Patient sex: M
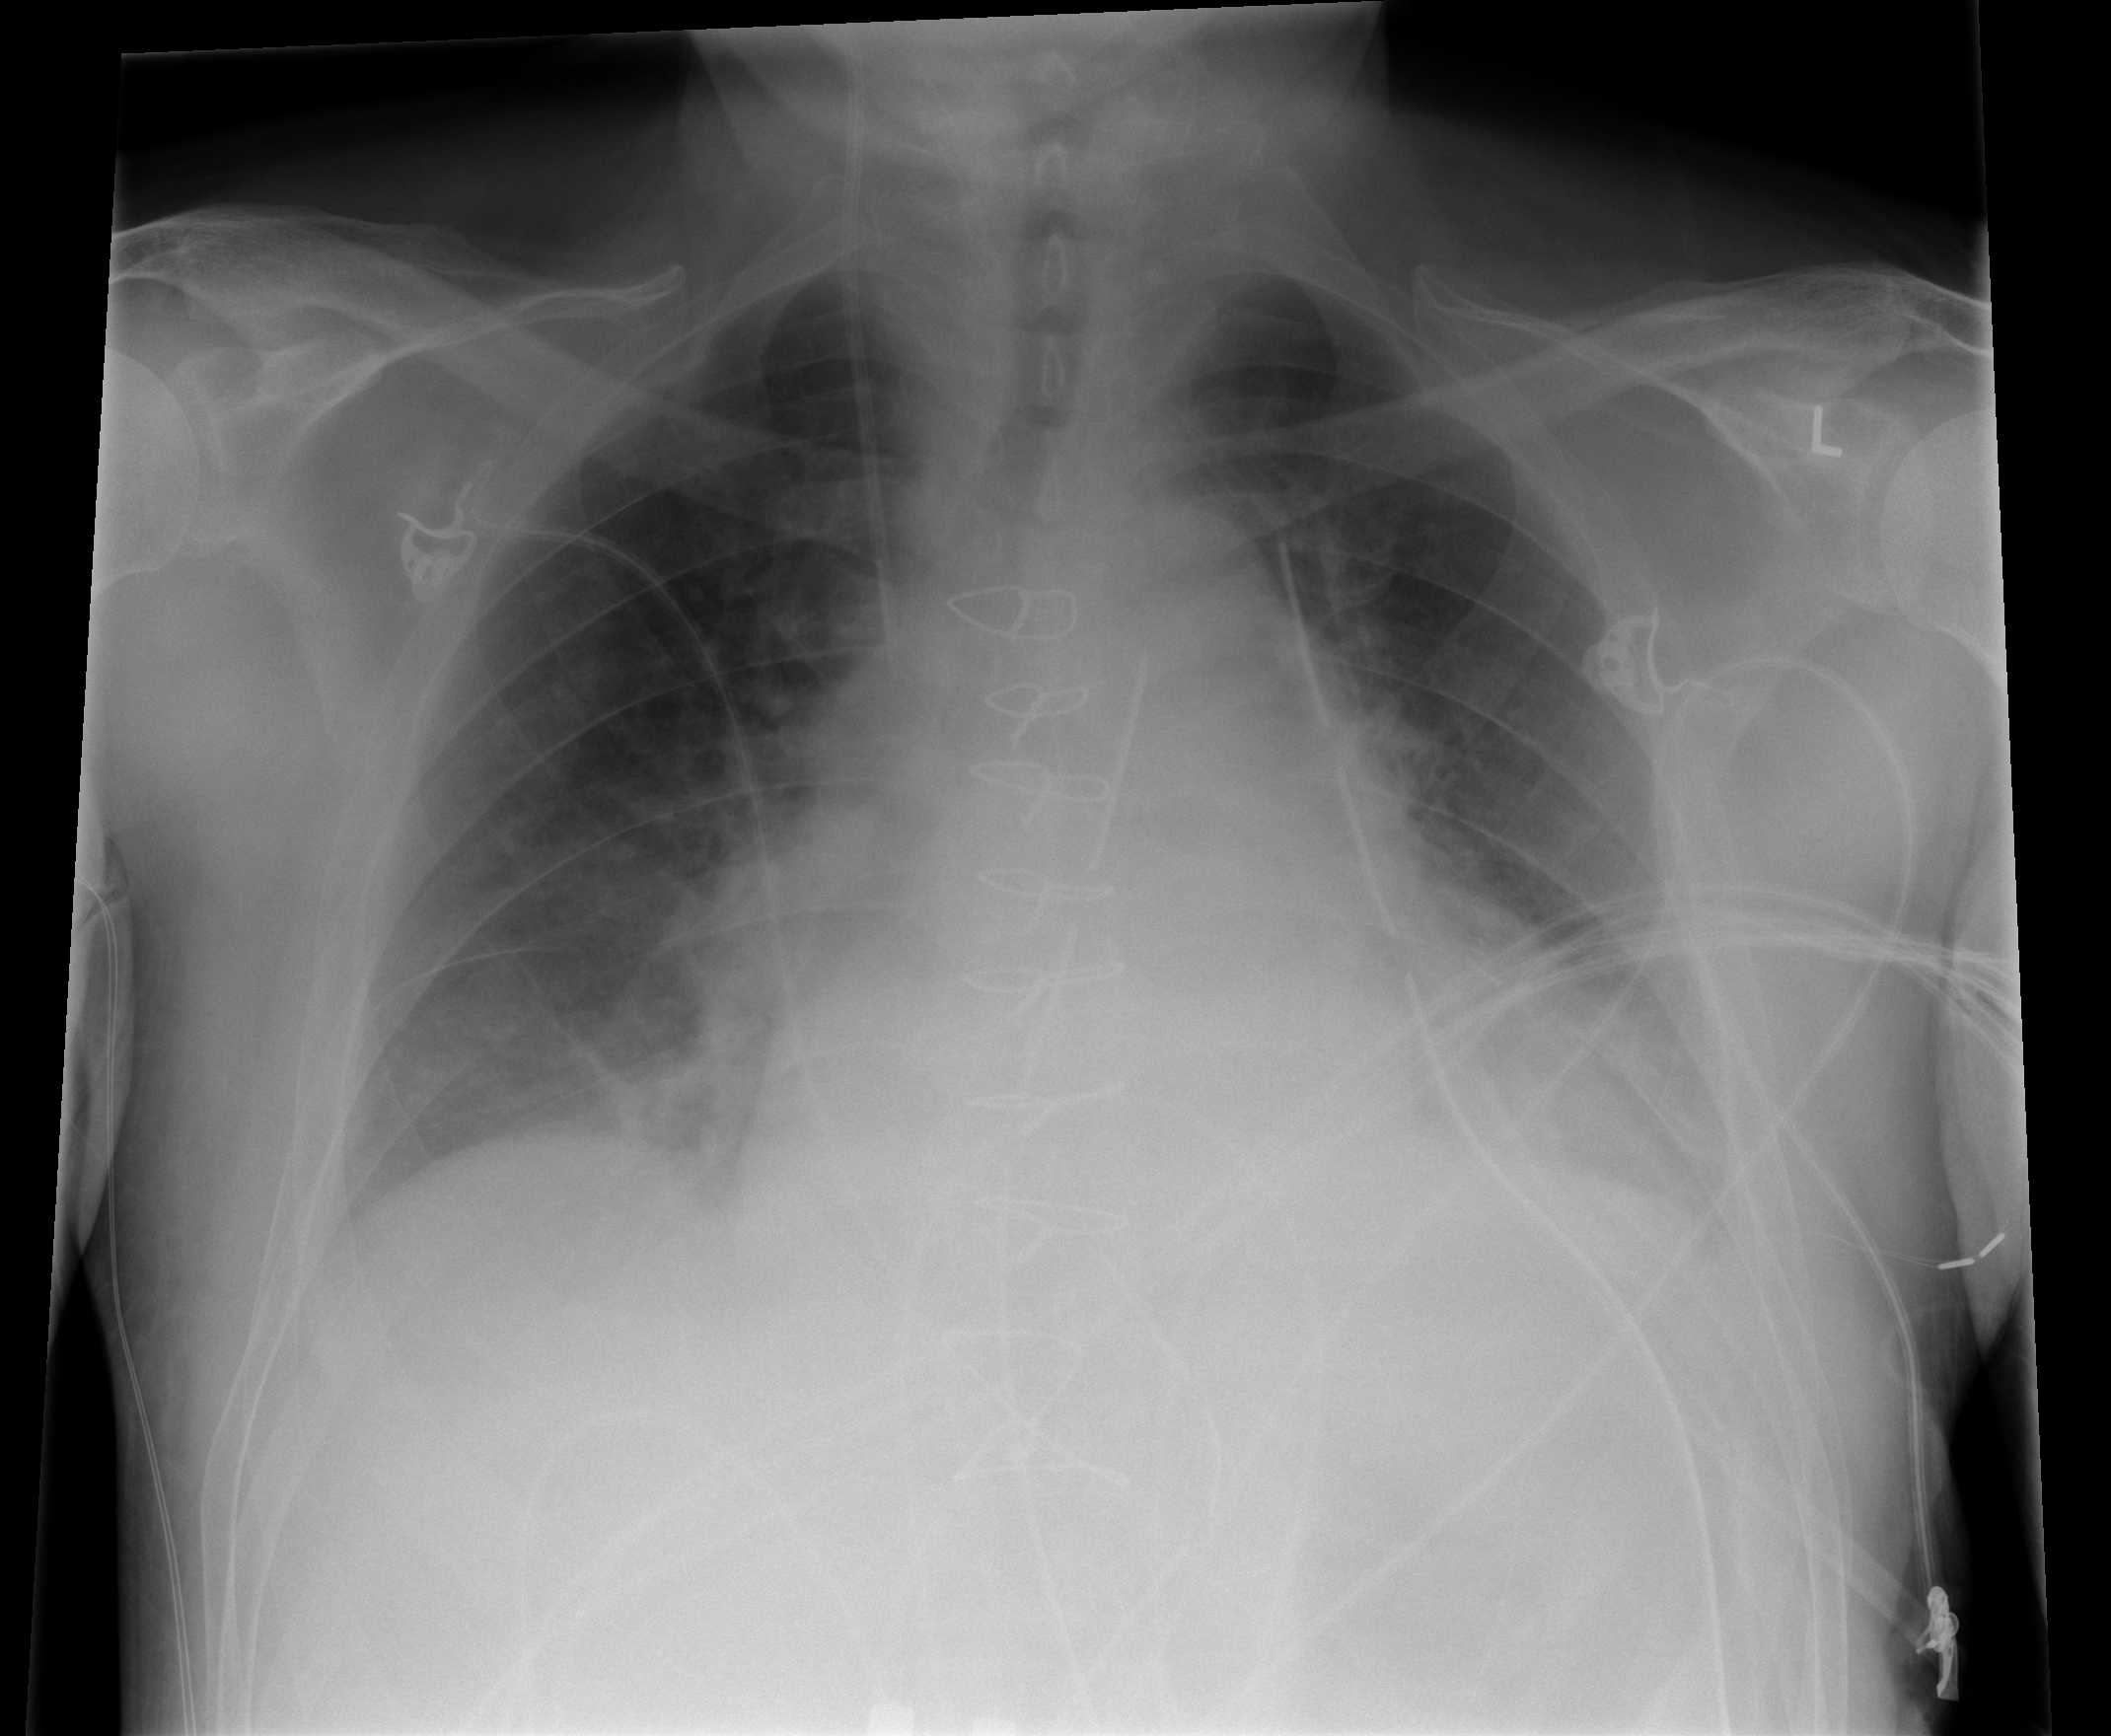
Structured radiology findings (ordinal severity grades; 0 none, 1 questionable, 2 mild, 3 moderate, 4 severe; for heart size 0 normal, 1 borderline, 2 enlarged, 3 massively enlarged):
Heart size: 3
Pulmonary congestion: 3
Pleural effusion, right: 1
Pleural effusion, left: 2
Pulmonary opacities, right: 0
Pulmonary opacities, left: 0
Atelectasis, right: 2
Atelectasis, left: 2